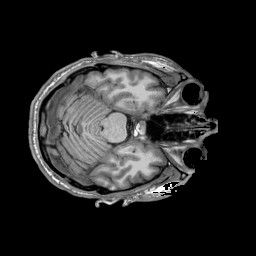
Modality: T1w
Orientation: coronal
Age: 36
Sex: male